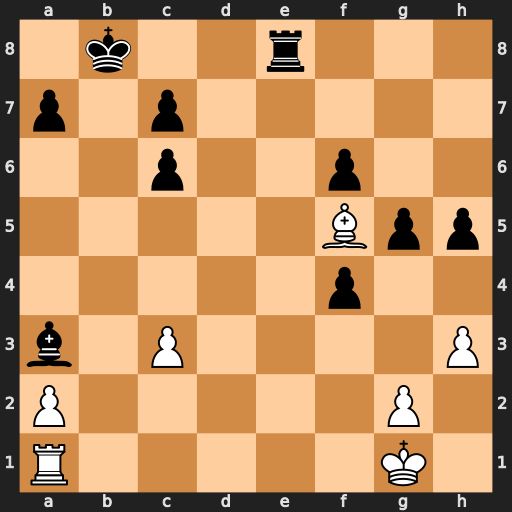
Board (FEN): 1k2r3/p1p5/2p2p2/5Bpp/5p2/b1P4P/P5P1/R5K1
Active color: w
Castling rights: -
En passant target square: -
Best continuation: Rb1+ Ka8 Bd7 Re6 Bxe6